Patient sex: M
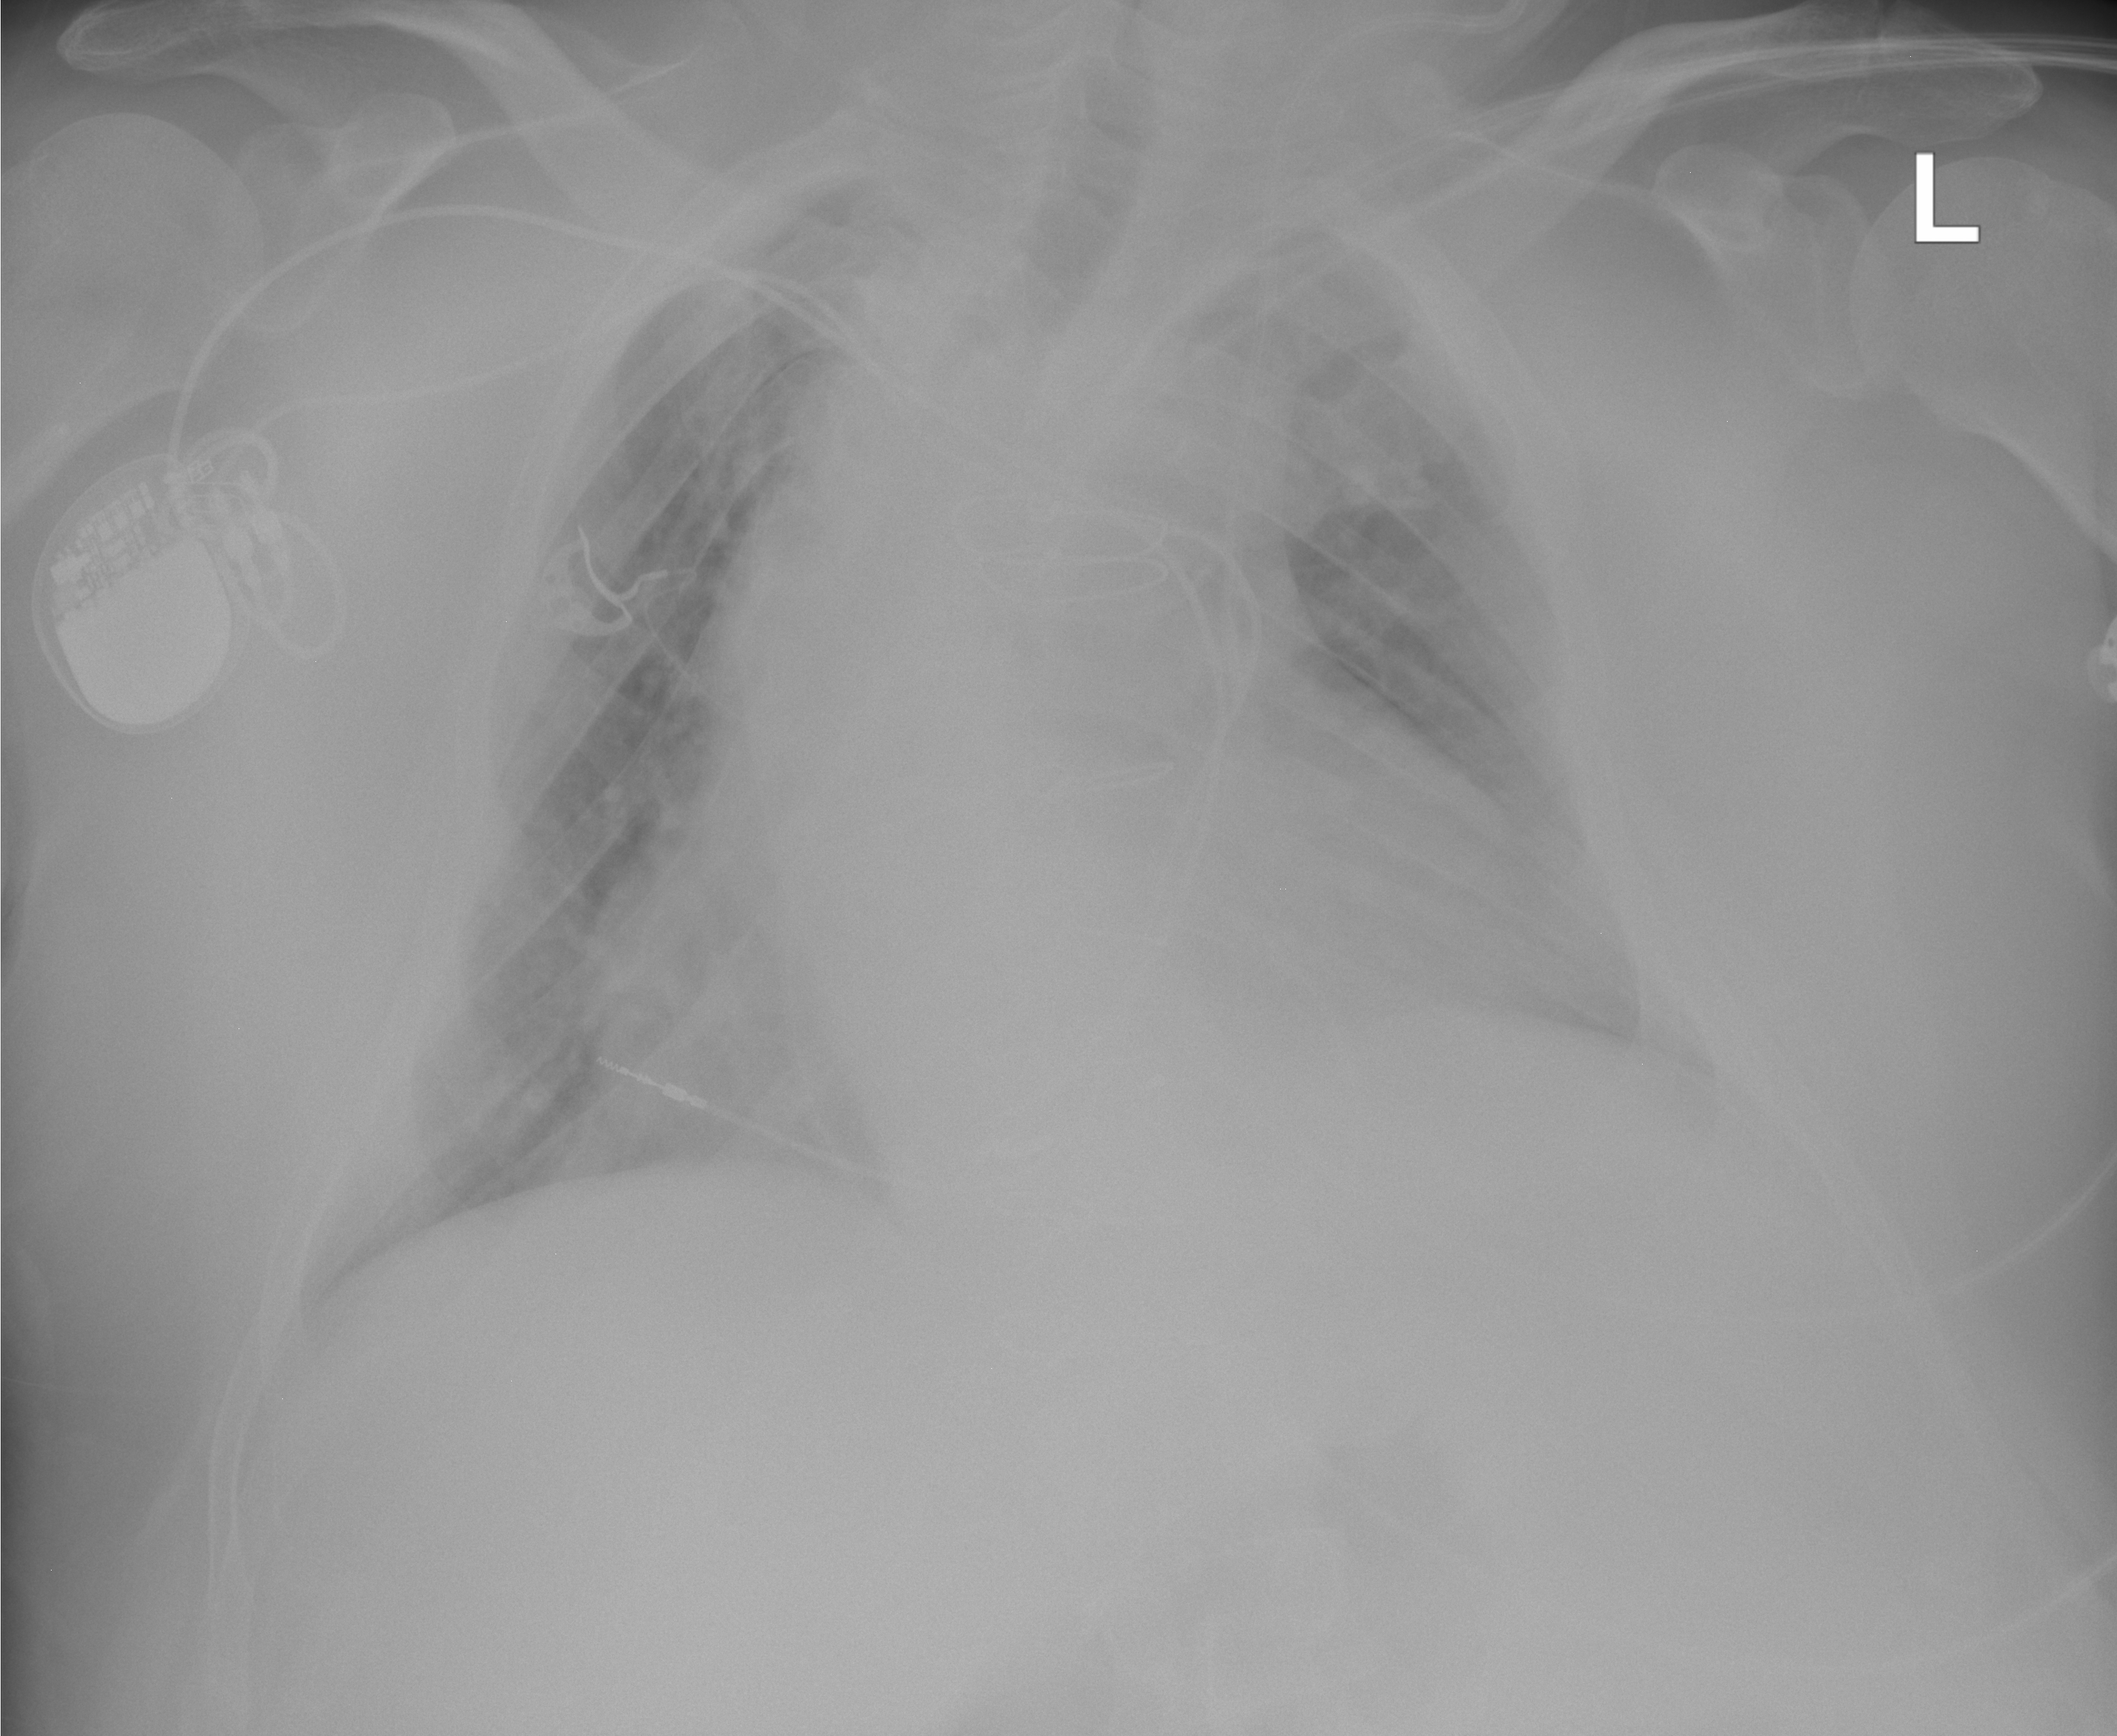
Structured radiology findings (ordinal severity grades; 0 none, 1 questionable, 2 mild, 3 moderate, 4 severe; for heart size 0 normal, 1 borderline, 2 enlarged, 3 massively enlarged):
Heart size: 2
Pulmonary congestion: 1
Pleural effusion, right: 0
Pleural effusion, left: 1
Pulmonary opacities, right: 0
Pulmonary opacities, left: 0
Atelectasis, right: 0
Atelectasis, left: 2